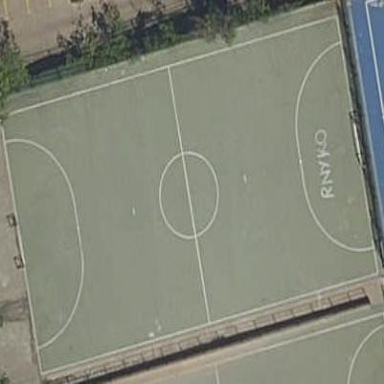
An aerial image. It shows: Soccer pitch for leisure land activities.